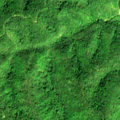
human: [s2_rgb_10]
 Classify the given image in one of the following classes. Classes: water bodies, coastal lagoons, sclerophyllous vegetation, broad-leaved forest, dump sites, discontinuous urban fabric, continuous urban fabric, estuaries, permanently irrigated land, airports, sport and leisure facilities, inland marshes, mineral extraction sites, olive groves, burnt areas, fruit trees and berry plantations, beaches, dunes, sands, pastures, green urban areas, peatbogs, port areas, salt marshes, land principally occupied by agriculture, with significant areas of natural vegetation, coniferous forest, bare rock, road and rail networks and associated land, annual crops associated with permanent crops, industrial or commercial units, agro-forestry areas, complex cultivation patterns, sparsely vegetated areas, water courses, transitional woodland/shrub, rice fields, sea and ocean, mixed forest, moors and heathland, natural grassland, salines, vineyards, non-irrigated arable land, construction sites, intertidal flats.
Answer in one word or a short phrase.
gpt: broad-leaved forest